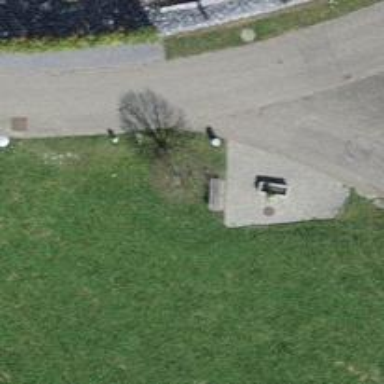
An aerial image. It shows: Bench for seating.